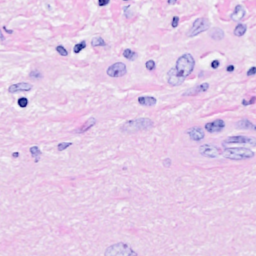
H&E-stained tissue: Breast